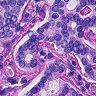
Metastatic tissue present: yes